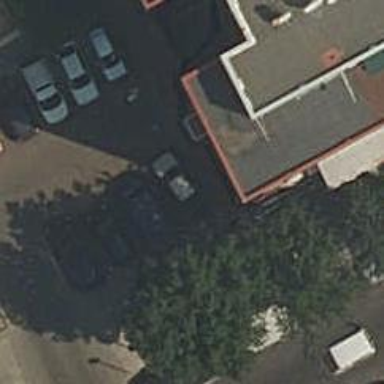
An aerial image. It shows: Greengrocer shop.